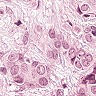
Metastatic tissue present: yes